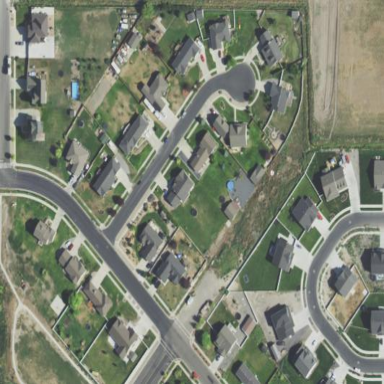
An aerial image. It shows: Single-family residential area.